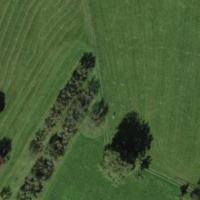
EUNIS habitat code: 52
Species observed at this site:
Tussilago farfara